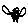
Label: bird